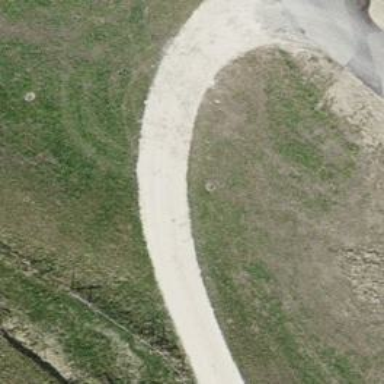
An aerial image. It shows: Gravel track with grade 2 quality.